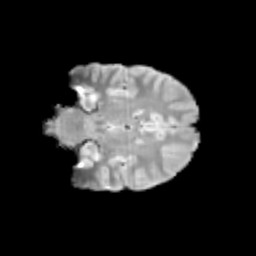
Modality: T2w
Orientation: coronal
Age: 13
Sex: male
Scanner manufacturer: siemens
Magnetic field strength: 3 T
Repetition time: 3.8 s
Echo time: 0.07 s